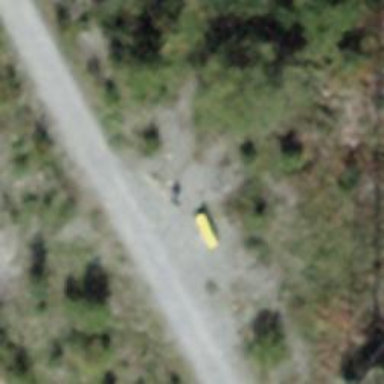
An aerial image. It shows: Bench.